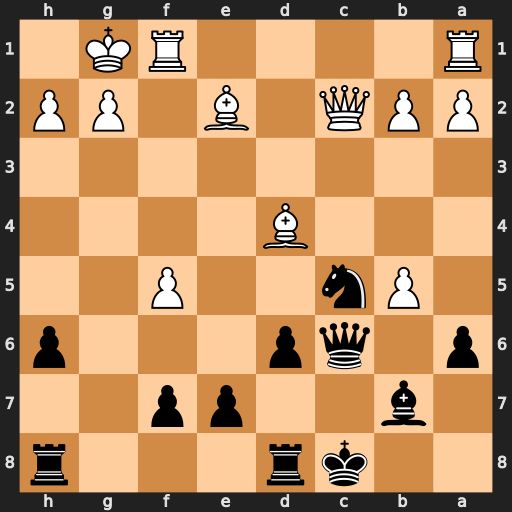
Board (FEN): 2kr3r/1b2pp2/p1qp3p/1Pn2P2/3B4/8/PPQ1B1PP/R4RK1
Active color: b
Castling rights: -
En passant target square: -
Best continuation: Qxg2#